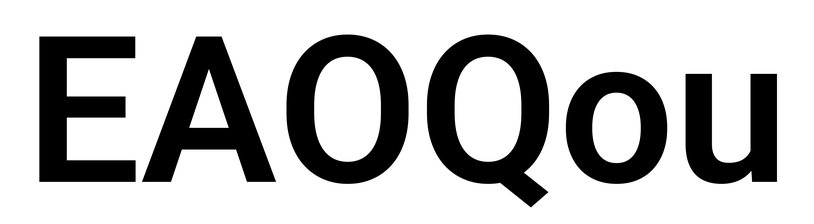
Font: Roboto_SemiBold